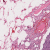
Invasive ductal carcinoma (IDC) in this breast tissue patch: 1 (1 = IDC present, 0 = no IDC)